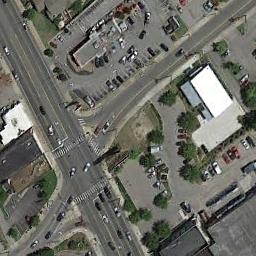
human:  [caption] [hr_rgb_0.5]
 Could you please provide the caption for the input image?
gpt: There are many moving and waiting vehicles on the road at the intersection, There are many buildings and some trees around the intersection, And many cars are parked in the open space beside the intersection .

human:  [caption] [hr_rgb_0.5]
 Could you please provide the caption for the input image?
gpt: There are several cars at the intersection .

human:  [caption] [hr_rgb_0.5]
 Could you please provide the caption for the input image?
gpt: There are some cars at a parking lot beside the intersection .

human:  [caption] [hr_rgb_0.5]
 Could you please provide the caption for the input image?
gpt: There are many cars at the intersection .

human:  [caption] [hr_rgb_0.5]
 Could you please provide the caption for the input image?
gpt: An intersection with normal traffic is between some buildings and parking lots .